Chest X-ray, PA view. Patient: 64 years old, sex F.
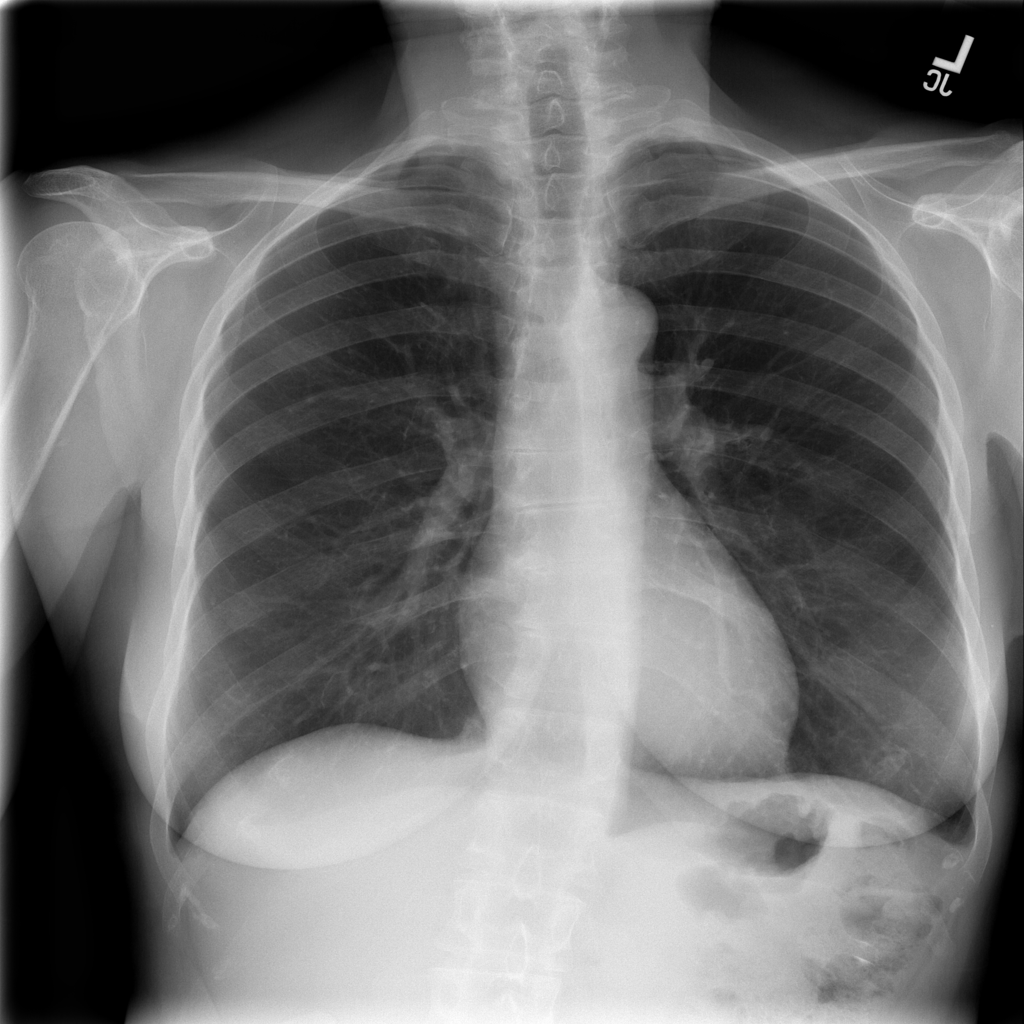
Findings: No Finding